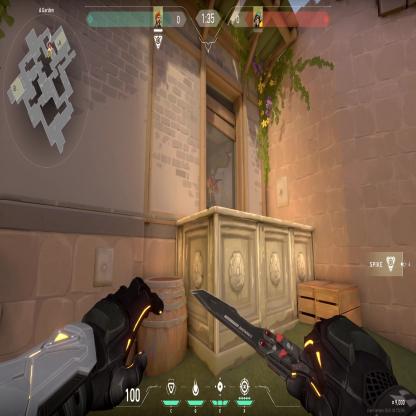
Label: enemy